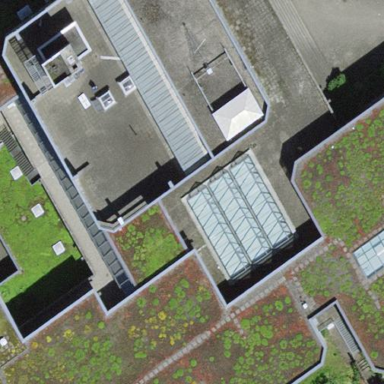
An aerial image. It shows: School building with flat roof.